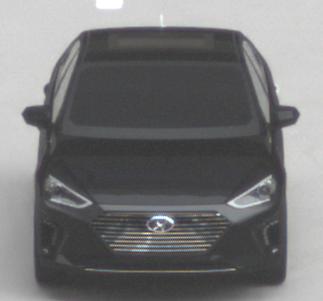
Make: Hyundai
Model: IONIQ Hybrid
Detailed model: IONIQ (AE) Hybrid
Model produced from: 2016/10
Model produced until: 2018/08
Doors: 5
Color: black
Road condition: dry road
Daytime: midday
Contrast: low contrast